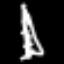
Label: pencil